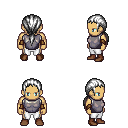
a pixel art fantasy rpg character, male body template, human, tanned skin, steel chest armor, white pants, white ponytail hairstyle, cloth bracers, brown shoes, four views (front, back, left, right), 2x2 character sprite sheet, small pixel art, hard edges, no anti-aliasing